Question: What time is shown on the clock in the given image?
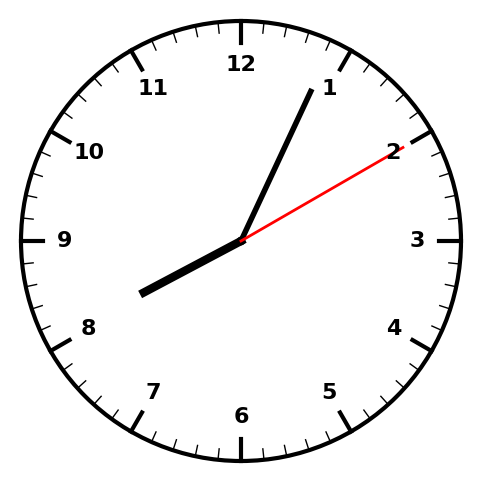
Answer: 08:04:10